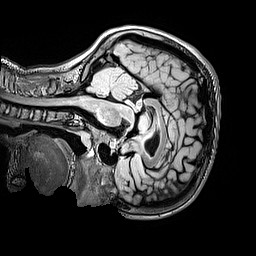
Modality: FLAIR
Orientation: sagittal
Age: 13
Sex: female
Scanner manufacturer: siemens
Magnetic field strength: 3 T
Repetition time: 5 s
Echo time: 0.388 s